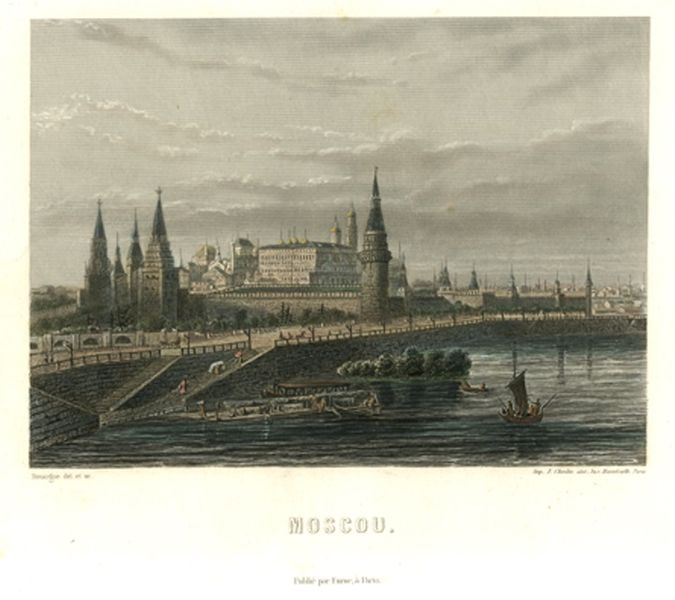
Titel: Moscou
Künstler: Rouargue frères
Standort: Amherst (Massachusetts, USA)
Institution: Mead Art Museum, Amherst College
Schlagwörter: blue, church, palace, people, stairs, steps, white, black, gray, grey, wall, print, reflection, silver, cloud, clouds, sky, stone, tree, boat, building, lake, landscape, sea, ship, water, waves, horizon, tower, trees, village, river, road, castle, cross, boats, cloudy, mast, sail, sailors, letters, bridge, fence, town, city, cart, fort, cathedral, walls, bricks, buildings, gate, lawn, watercolour, harbour, horse, ships, aquarell, coulds, fishing, spire, steeple, work, sailing, tan, stones, pointy, russia, russian, towers, workers, sepia, points, kreml, moscow, rail, sailboat, riverside, sailboats, dock, canal, pier, spires, fortress, e, muted, cast;e, spikes, paiting, kremlin, buttress, chaple, steeples, moscou, quay, enclosure, skiff, small boat, moskau, kai, shipd, ss, mosca, saside, wiev, riwer, buildinf, rivermoscow, cremlino, cremlin, moscova, κοκοσ, asas, moscow'